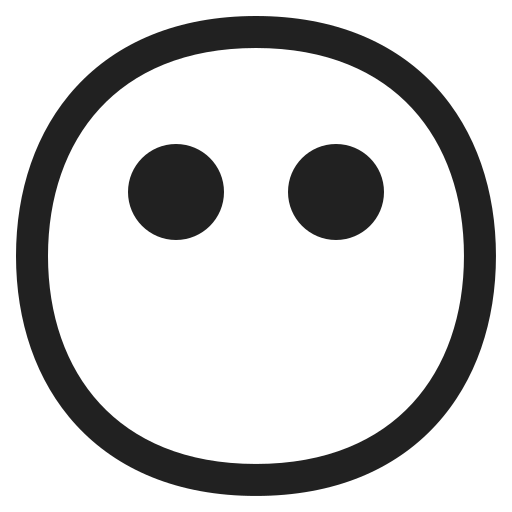
face without mouth high contrast